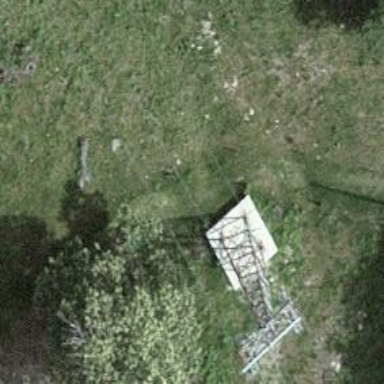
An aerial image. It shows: Pylon used for aerialway.